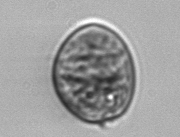
Label: Prorocentrum